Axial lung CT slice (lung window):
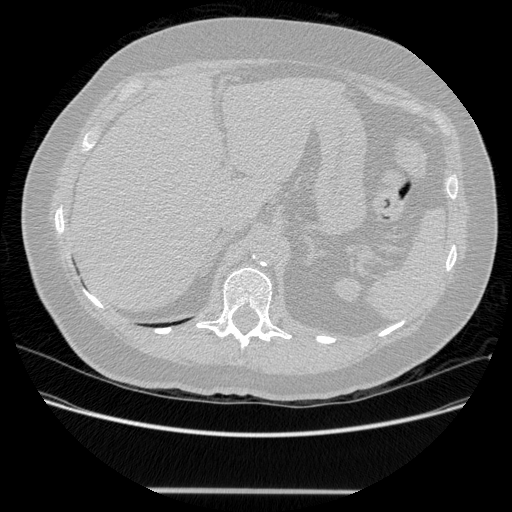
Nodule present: no